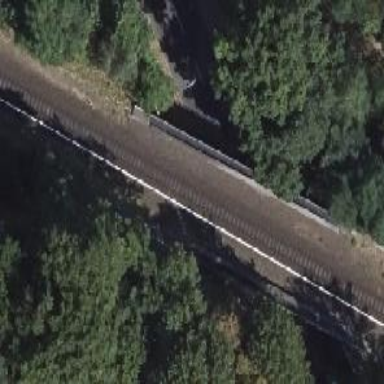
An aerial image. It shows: Bridge carrying electrified light rail track.